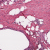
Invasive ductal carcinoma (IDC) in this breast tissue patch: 0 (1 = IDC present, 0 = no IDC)